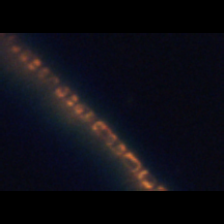
Taxon: Chaetoceros
Group: Diatoms